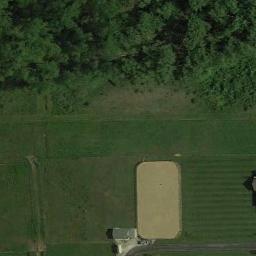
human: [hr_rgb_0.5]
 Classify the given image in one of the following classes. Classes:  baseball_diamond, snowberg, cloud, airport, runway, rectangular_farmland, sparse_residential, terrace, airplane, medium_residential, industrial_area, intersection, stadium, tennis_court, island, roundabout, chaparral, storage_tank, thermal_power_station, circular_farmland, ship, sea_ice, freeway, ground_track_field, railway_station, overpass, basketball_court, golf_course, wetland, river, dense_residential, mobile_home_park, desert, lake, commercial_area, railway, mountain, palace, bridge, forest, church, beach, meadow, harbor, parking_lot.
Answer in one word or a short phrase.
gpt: meadow